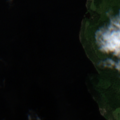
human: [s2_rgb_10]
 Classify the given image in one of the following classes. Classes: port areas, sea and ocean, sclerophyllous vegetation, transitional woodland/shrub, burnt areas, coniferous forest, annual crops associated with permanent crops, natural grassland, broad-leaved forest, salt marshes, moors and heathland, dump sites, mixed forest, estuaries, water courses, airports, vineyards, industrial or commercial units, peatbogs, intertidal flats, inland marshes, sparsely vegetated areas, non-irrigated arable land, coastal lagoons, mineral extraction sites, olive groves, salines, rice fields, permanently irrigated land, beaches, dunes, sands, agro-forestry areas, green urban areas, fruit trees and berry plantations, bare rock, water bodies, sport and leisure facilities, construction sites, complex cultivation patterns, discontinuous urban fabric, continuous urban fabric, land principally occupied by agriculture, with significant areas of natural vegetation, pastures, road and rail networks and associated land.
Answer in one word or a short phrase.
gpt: mixed forest, water bodies